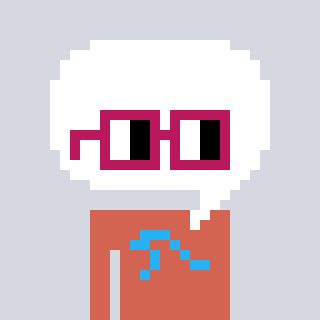
a pixel art character with square dark red glasses, a speech bubble-shaped head and a peachy-colored body on a cool background